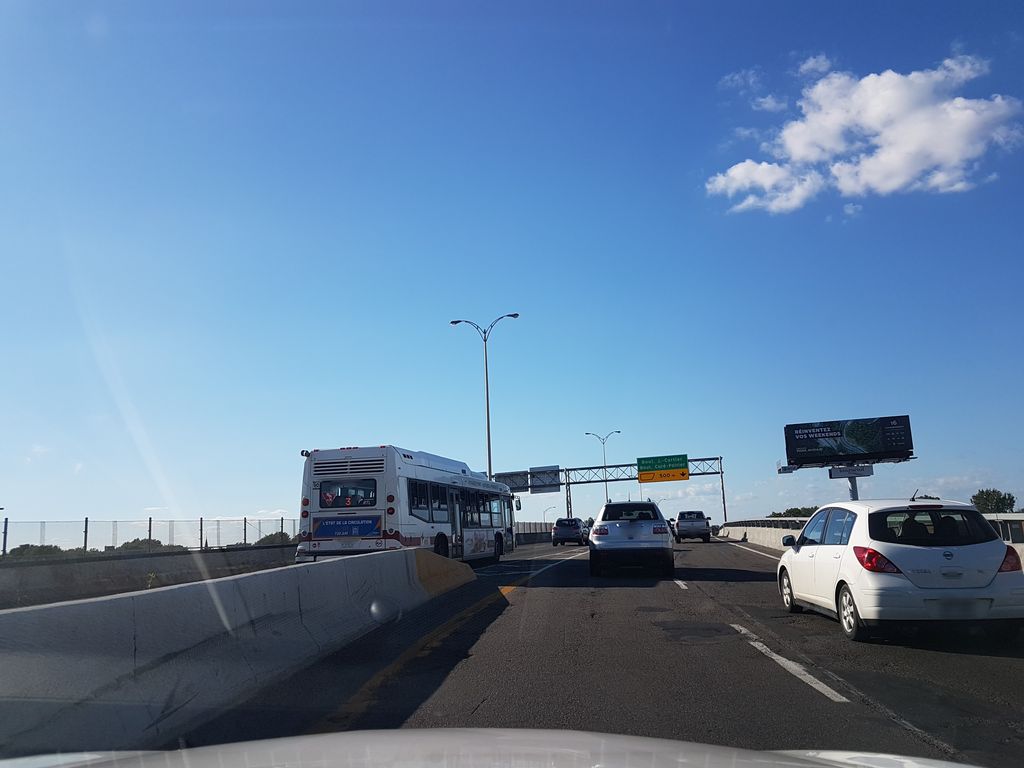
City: montreal